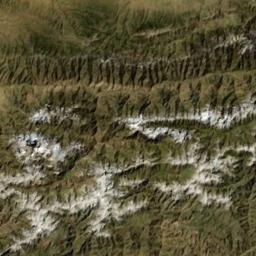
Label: snowberg